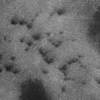
Label: not_dusty